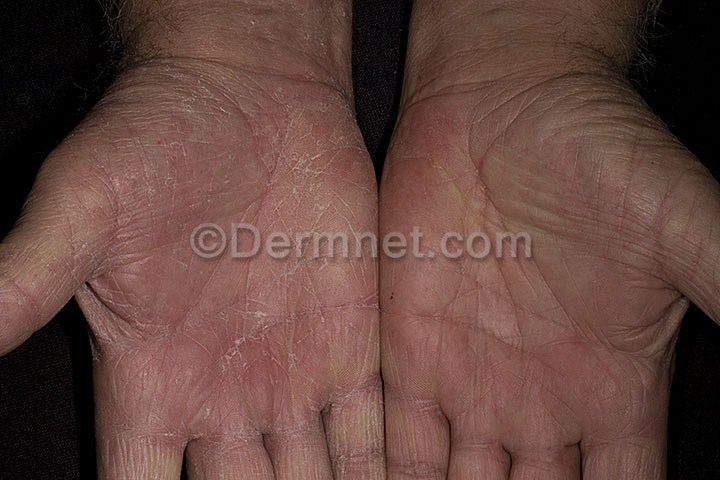
Disease: Tinea Ringworm Candidiasis and other Fungal Infections